Aerial crown-view tile of a tropical tree (Barro Colorado Island, Panama), acquired 20250915:
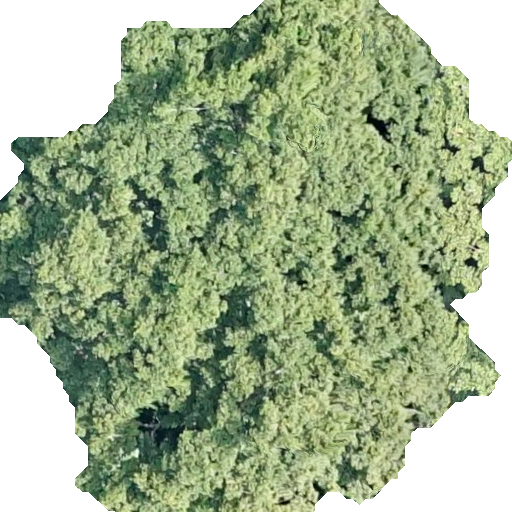
Species: Brosimum alicastrum
GBIF accepted scientific name: Brosimum alicastrum
Crown area: 302.883 m²